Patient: sex F, age 38
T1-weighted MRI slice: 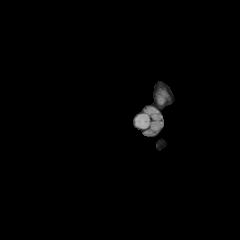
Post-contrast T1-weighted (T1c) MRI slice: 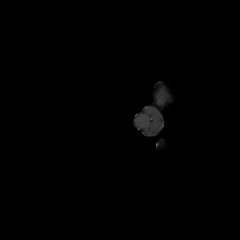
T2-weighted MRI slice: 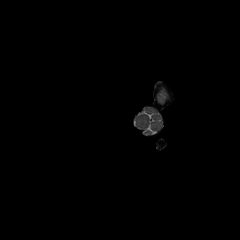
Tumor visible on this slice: no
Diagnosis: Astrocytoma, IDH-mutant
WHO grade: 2